Question: I want to integrate Google map in my blackberry native application. And my requirements are:
1. searching nearest location
2. Pin the location on map
3. Tapping on any pin, a small pop-up will be displayed where User can view detailed description
4. The tool tip showing the address should be interactive.
Something similar to image attached. Guide me with the samples to achieve it.

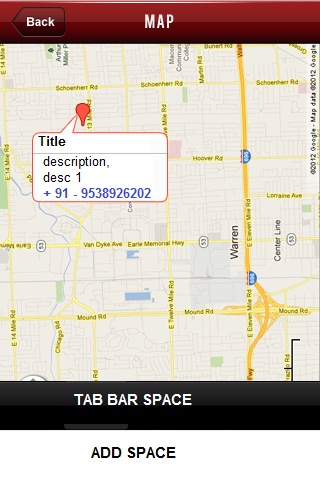
Answer: You can use GMLocation location example
'''
GMLocation location = new GMLocation(51.507778, -0.128056, "London");
invokeGMaps(location);
'''
'''
public void invokeGMaps(GMLocation l) {
int mh = CodeModuleManager.getModuleHandle("GoogleMaps");
if (mh == 0) {
try {
throw new ApplicationManagerException("GoogleMaps isn't installed");
} catch (ApplicationManagerException e) {
System.out.println(e.getMessage());
}
}
RichTextField rich = new RichTextField("fhfdjdytdytd"+ mh);
add(rich);
URLEncodedPostData uepd = new URLEncodedPostData(null, false);
uepd.append("action", "LOCN");
uepd.append("a", "@latlon:" + l.getLatitude() + "," + l.getLongitude());
uepd.append("title", l.getName());
uepd.append("description", l.getDescription());
String[] args = { "http://gmm/x?" + uepd.toString() };
RichTextField rich1 = new RichTextField("l.getName()"+ l.getName());
add(rich1);
ApplicationDescriptor ad = CodeModuleManager.getApplicationDescriptors(mh)[0];
ApplicationDescriptor ad2 = new ApplicationDescriptor(ad, args);
try {
ApplicationManager.getApplicationManager().runApplication(ad2, true);
} catch (ApplicationManagerException e) {
System.out.println(e.getMessage());
}
}
'''
'''
public class GMLocation {
String mName;
String mDescription;
double mLatitude;
double mLongitude;
public GMLocation(double lat, double lon) {
mLatitude = lat;
mLongitude = lon;
}
public GMLocation(double d, double e, String name) {
this(d, e);
mName = name;
}
public GMLocation(double lat, double lon, String name, String descr) {
this(lat, lon, name);
mDescription = descr;
}
public String getName() {
return mName;
}
public String getDescription() {
return mDescription;
}
public String getLongitude() {
return String.valueOf(mLongitude);
}
public String getLatitude() {
return String.valueOf(mLatitude);
}
'''
}